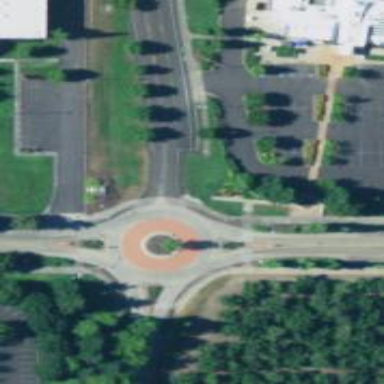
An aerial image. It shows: Tertiary road that leads to roundabout.